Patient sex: M
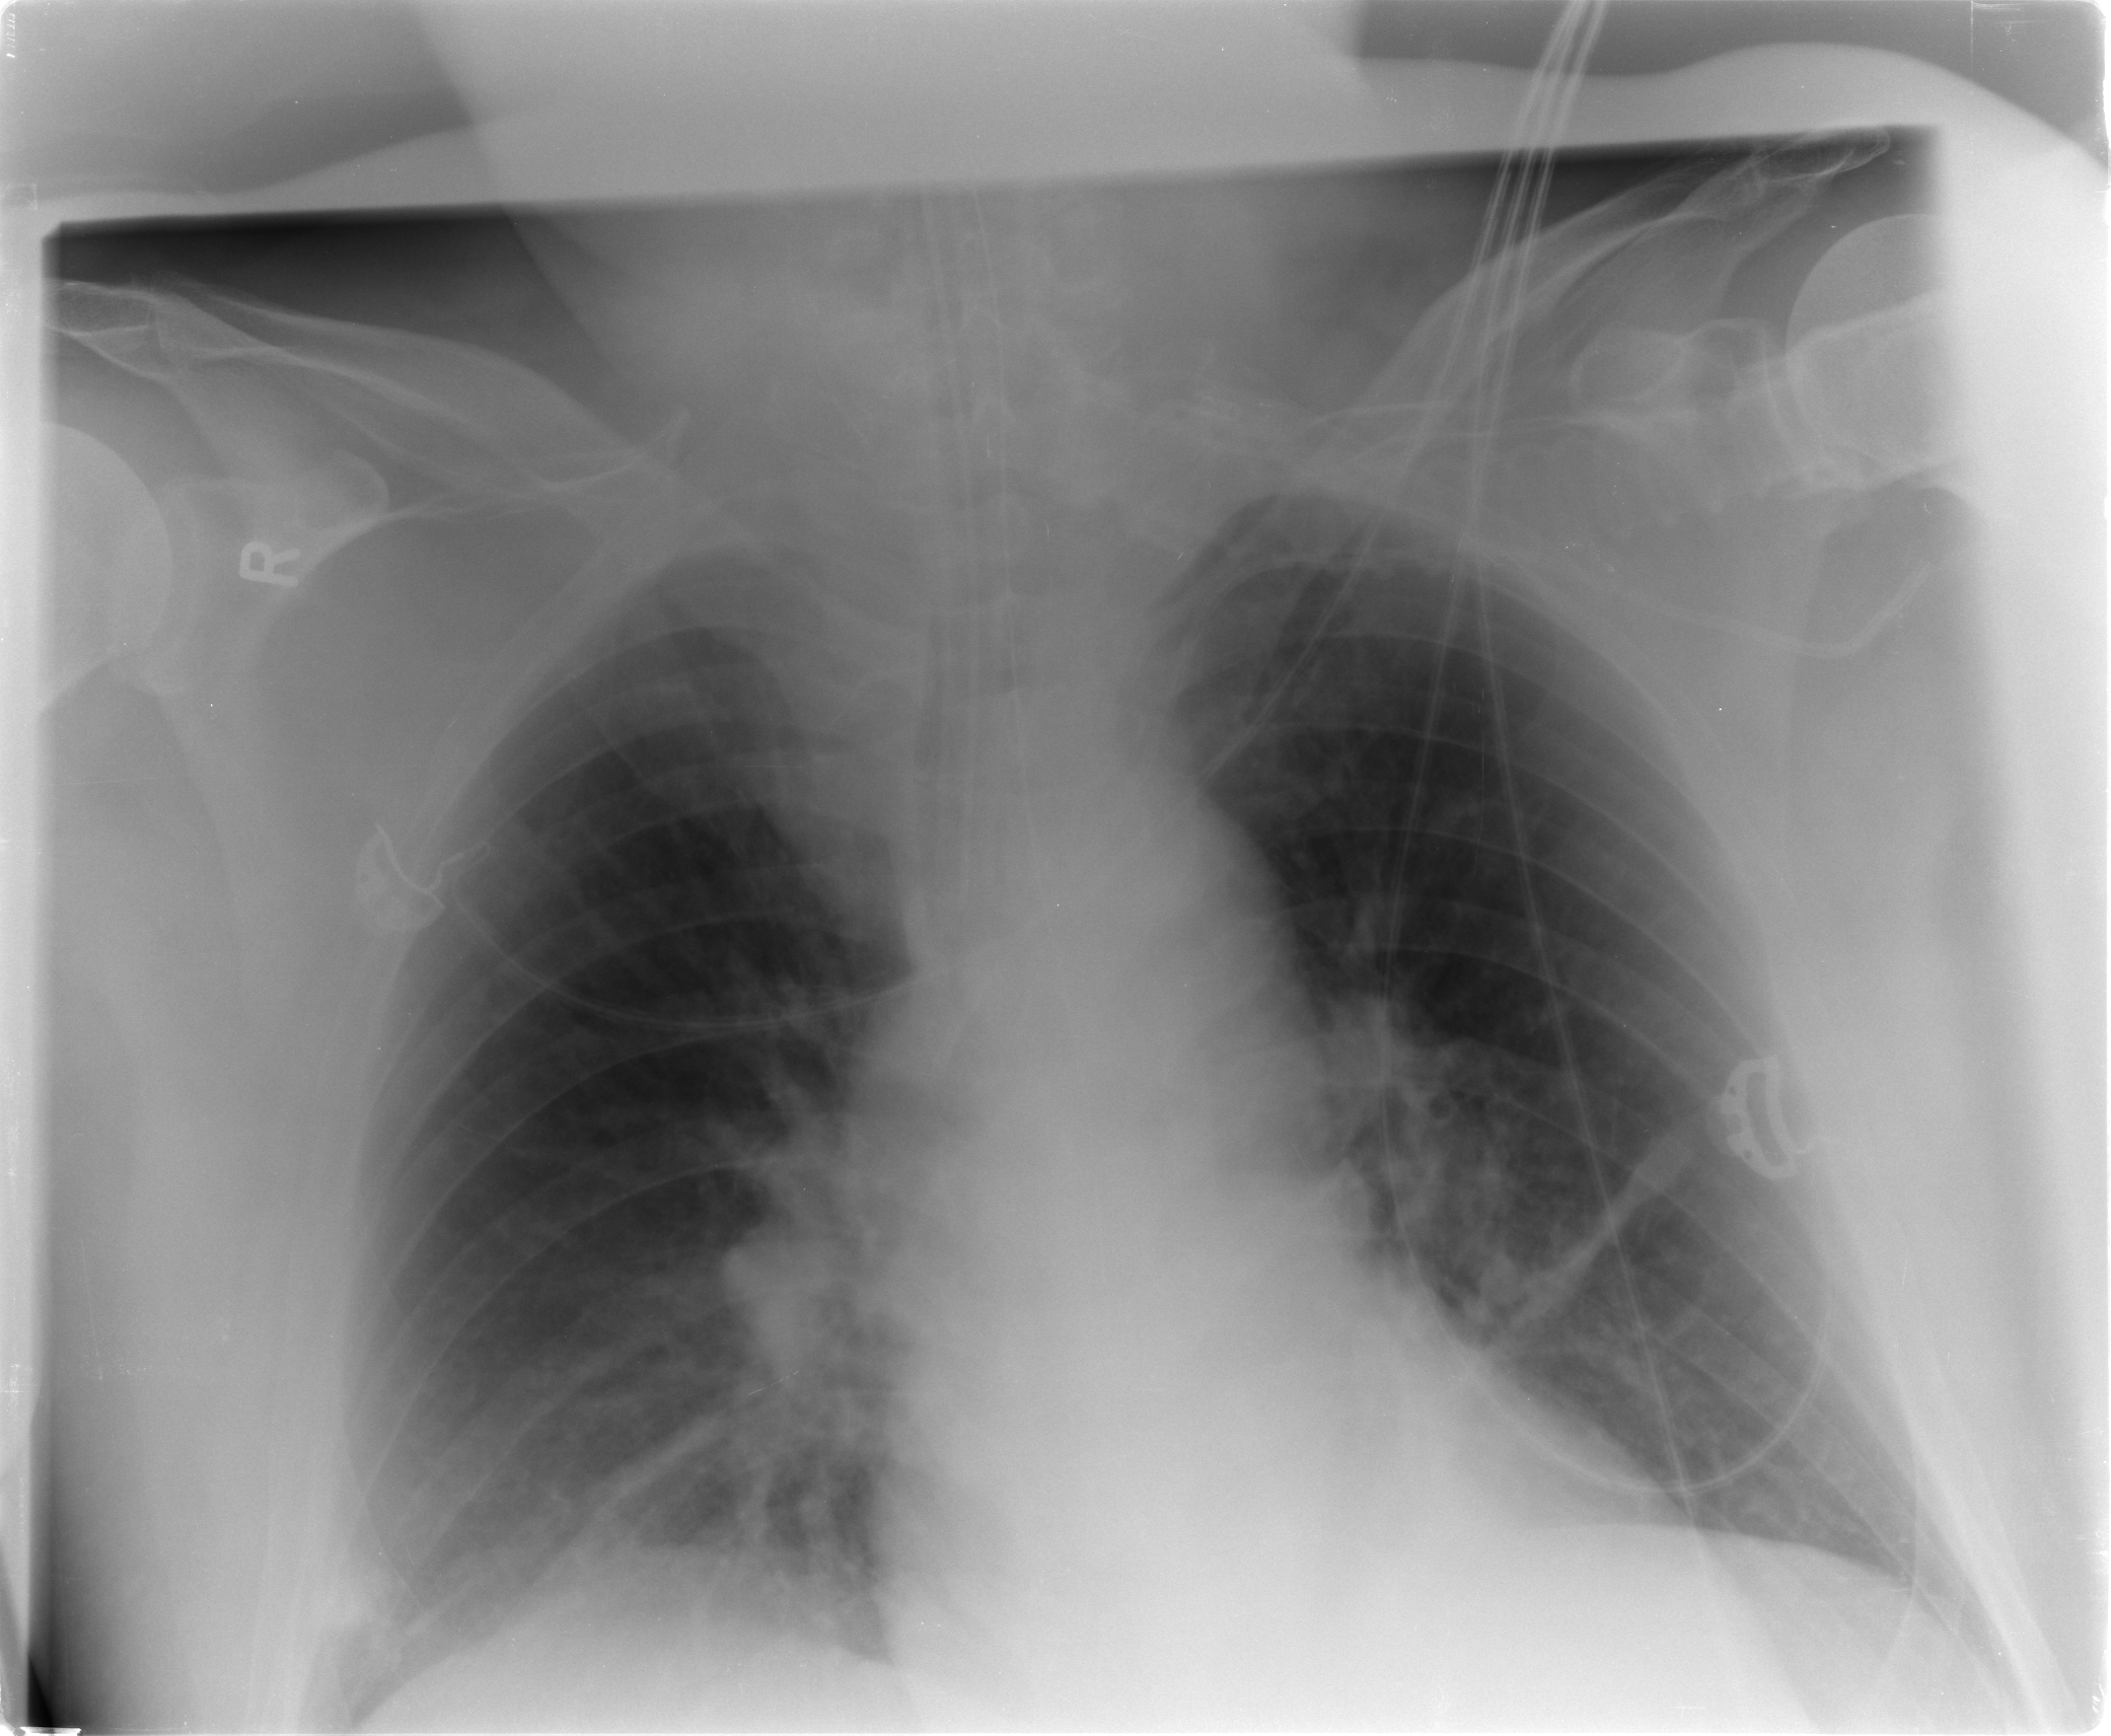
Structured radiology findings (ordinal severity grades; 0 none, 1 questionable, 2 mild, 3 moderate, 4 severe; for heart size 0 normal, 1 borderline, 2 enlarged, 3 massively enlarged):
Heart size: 0
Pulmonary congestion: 2
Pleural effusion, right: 0
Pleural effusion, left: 0
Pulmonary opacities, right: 0
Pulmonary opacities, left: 0
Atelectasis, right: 2
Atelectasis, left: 0